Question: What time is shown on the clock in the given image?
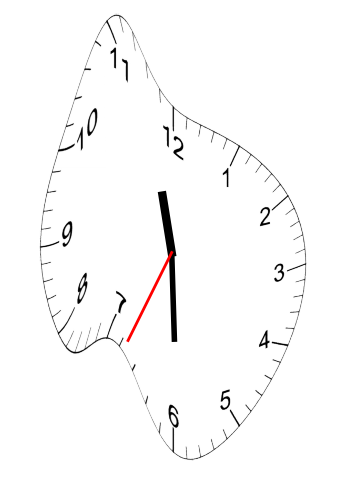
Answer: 11:29:34